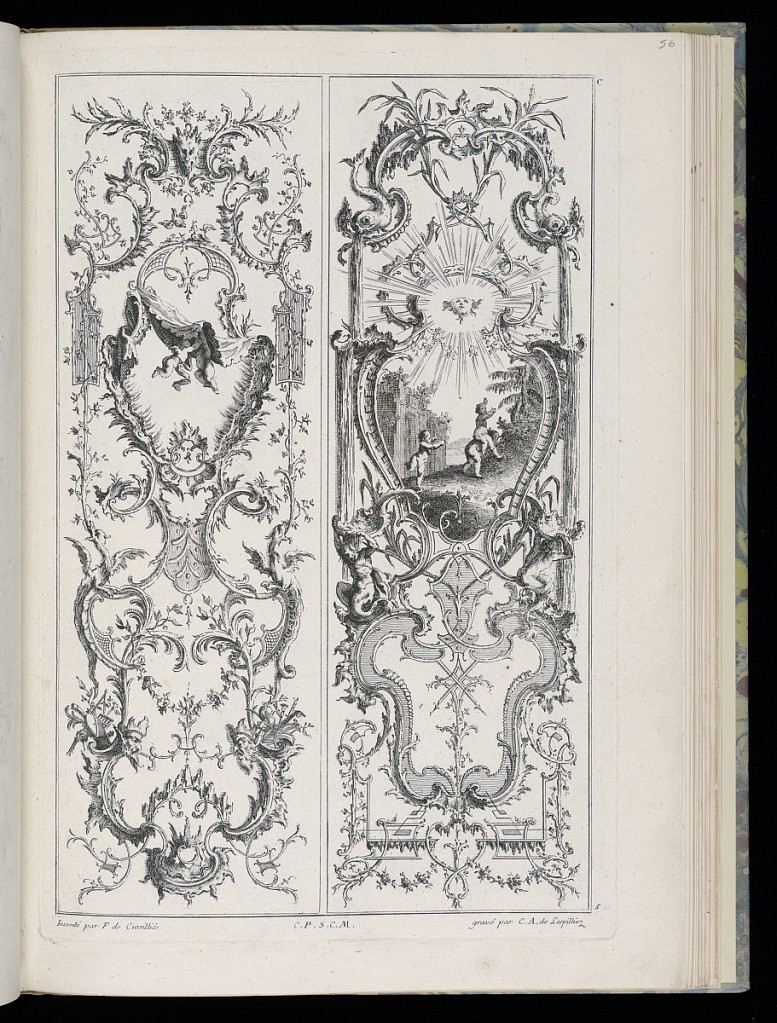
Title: Designs for Two Vertical Panels
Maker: François de Cuvilliés the Elder, Belgian, 1695 - 1768
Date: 1738 and 1745
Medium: Engraving on paper
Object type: Bound print
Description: Two rocaille designs for upright wall panels. Left panel: at upper center, two putti figures fight or play beneath drapery. Right panel: within cartouche at upper center, a scene with three putti figures playing in a landscape, one riding the shoulders of another. Above them, a beaming sun flanked by dolphins.